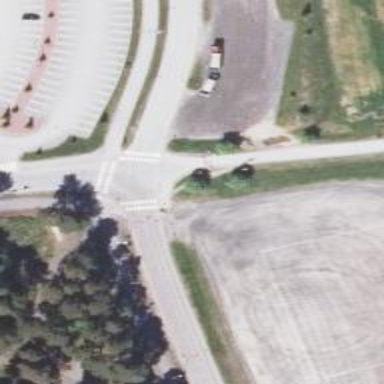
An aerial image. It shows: Asphalt cycleway.